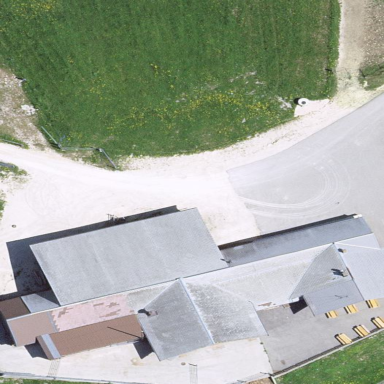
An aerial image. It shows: Farmyard area.